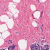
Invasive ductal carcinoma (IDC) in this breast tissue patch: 0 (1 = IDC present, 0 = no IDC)